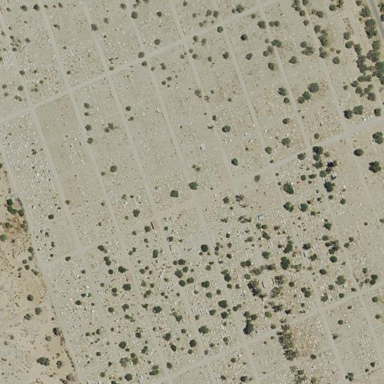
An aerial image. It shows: Unpaved cemetery with graves.